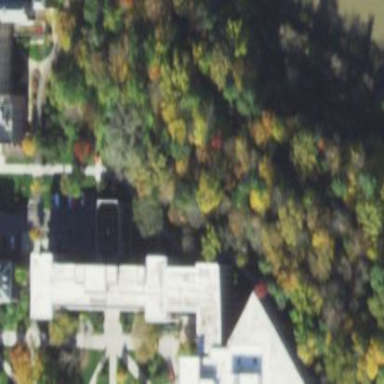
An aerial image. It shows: University building.